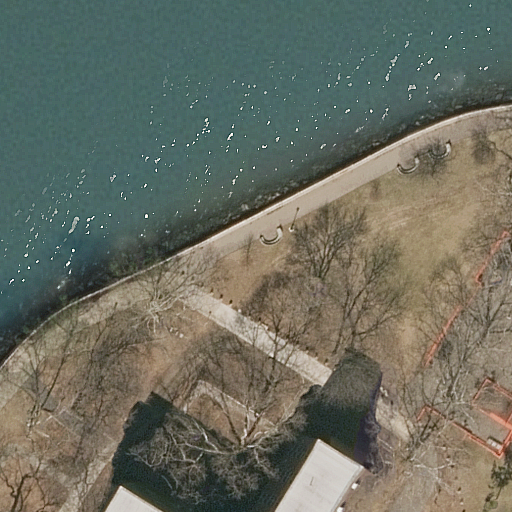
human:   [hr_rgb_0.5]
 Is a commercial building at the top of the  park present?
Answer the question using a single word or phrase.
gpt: no

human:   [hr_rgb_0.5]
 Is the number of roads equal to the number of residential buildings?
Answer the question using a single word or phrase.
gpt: no

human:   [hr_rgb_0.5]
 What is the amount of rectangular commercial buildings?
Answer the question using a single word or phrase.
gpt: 0

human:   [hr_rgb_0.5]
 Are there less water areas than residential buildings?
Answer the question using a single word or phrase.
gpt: no

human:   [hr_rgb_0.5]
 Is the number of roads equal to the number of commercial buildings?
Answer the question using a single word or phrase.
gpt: no

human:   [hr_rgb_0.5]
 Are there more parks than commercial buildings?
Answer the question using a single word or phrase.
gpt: yes

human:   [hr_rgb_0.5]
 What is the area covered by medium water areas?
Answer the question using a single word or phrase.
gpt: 0m2

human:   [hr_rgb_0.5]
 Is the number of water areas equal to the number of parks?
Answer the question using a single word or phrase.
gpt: yes

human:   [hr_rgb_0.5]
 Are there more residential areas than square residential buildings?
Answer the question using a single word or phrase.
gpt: yes

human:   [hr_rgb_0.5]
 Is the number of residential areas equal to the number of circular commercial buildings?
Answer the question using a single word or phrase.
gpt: no

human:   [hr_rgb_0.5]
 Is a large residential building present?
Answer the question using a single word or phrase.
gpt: no

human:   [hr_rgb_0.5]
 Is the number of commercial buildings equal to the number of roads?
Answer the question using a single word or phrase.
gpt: no

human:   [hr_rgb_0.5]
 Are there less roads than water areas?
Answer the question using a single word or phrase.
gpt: no

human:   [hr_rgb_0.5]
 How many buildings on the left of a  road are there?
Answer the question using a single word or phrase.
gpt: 0

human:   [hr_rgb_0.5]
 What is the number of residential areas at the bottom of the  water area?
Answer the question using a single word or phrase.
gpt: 0

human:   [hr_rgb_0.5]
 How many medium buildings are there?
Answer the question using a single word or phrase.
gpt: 0

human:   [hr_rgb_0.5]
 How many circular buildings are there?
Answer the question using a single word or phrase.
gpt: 0

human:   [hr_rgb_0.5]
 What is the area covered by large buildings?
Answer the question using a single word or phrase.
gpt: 1257m2

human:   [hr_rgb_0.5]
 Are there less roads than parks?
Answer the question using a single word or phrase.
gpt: no

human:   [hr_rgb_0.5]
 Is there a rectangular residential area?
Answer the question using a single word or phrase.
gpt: no

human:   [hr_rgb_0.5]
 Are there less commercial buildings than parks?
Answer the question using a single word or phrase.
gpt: yes

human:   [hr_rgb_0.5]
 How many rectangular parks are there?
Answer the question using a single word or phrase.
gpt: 0

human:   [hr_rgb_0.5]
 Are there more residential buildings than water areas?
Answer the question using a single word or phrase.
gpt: no

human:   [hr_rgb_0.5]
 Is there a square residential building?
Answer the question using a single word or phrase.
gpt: no

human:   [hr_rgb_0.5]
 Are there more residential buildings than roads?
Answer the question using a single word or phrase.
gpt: no

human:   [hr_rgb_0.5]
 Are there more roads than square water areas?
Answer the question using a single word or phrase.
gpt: yes

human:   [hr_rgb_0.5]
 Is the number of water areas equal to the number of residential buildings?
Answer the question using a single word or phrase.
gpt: no

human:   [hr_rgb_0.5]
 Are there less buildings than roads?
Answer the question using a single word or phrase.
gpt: yes

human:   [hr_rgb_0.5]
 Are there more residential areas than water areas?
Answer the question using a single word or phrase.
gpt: no

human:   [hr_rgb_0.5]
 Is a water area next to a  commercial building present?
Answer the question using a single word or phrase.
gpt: no

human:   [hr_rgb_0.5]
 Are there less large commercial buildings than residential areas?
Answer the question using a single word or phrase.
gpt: yes

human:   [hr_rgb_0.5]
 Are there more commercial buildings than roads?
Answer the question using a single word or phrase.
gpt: no

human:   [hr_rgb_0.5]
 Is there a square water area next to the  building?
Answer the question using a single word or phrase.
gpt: no

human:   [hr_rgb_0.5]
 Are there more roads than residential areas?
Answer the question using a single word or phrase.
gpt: yes

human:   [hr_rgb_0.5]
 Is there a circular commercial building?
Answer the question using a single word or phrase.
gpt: no

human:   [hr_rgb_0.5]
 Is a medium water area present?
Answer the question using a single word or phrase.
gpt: no